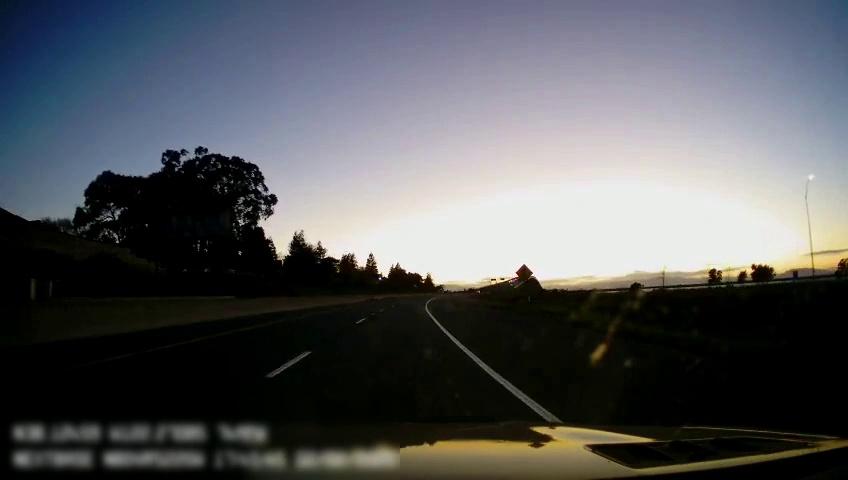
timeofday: Dusk/Dawn/Twilight
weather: Sunny
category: Drivable Space
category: Lanes | Current Lane
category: Lanes | Current Lane
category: Lanes | Alternate Lane
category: Traffic | Signs